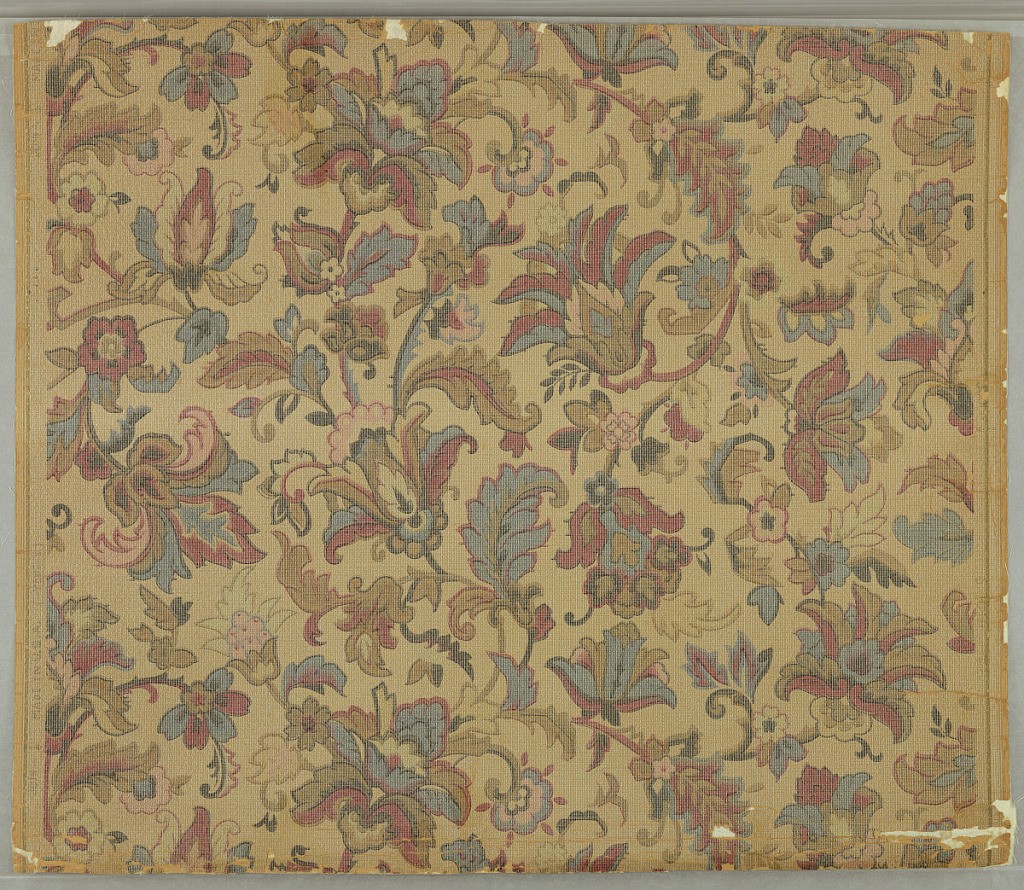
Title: Sidewall
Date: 1910–20
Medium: Machine-printed, embossed paper
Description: Overall foliate pattern of formalized flowers and leaves, after the Indian style. Full width, with somewhat more than one repeat. Printed in colors with gilt on pebbled ground.